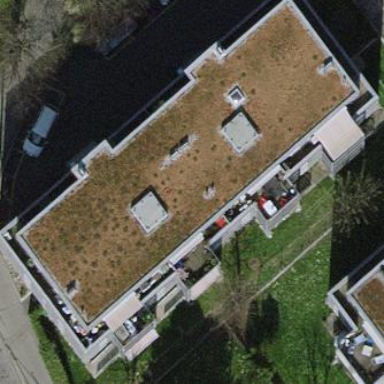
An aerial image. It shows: Building with apartments and flat roof.